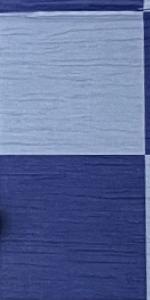
Label: Empty